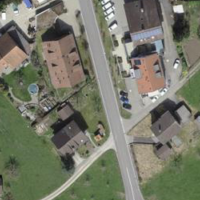
EUNIS habitat code: 55
Species observed at this site:
Milvus milvus
Pica pica
Sturnus vulgaris
Parus major